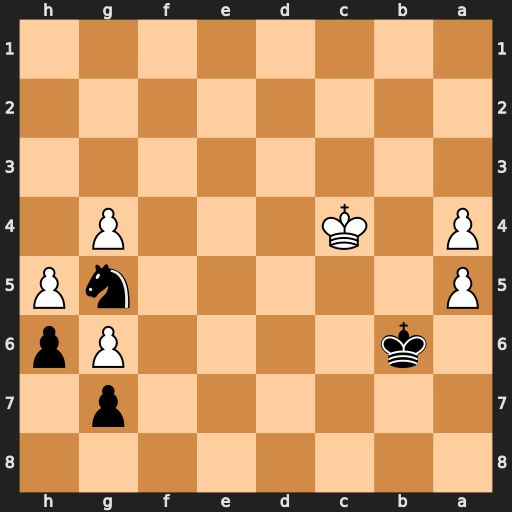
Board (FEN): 8/6p1/1k4Pp/P5nP/P1K3P1/8/8/8
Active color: b
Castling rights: -
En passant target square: -
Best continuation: Kxa5 Kc5 Kxa4